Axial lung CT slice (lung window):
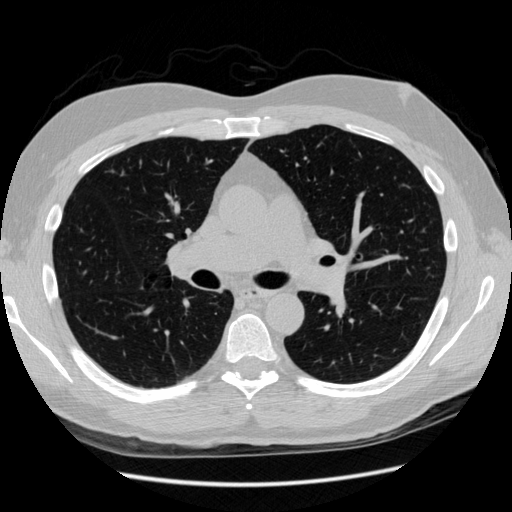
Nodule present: no